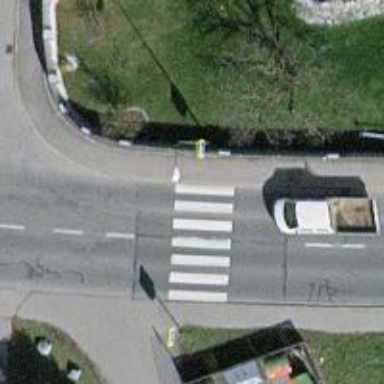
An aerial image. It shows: Uncontrolled zebra crossing with white markings on the road.